Question: I am attempting to query for an ID from table that needs to be joined with a negative result. In other words choose all the ScacIDs where that ScacID is not present in the joined table ScacSetup. This query returns no result.
'''
var tasksNotAssociated = from scac in db.Scacs
where !db.ScacSetupTasks.Any(s => s.ScacTaskID == taskID)
group scac by scac.ScacCode into scacNotAssociated
select scacNotAssociated.FirstOrDefault();
'''

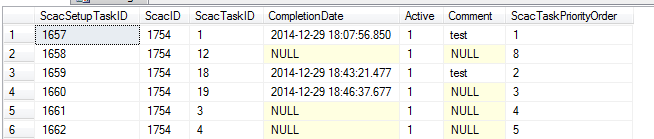
Answer: Great and yes my solution was to use the left join that was provided by my navigation property; ScacSetupTasks. Guess I should have posted my navigation property and tagged with Entity Framework. OK, here is what I found to work and is essentially a left join where leftside == null as suggested by MarcinJeraszek, thanks buddy.
'''
var scacsNotAssociated = db.Scacs.Where(s => s.ScacSetupTasks.Count(sst => sst.ScacTaskID == taskID) == 0);
'''